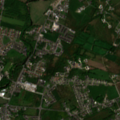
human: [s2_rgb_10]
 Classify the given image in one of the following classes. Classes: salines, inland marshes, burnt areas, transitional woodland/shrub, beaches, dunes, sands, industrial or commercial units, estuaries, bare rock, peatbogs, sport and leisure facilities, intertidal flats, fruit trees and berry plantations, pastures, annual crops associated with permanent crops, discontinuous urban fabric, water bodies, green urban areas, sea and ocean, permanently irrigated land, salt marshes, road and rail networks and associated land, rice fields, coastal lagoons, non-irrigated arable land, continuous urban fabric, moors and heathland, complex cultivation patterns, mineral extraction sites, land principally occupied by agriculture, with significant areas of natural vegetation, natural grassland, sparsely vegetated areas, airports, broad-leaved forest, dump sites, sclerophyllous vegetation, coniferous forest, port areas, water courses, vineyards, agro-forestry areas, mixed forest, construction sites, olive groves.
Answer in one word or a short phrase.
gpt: discontinuous urban fabric, pastures, peatbogs